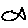
Label: fish